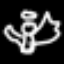
Label: angel